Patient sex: F
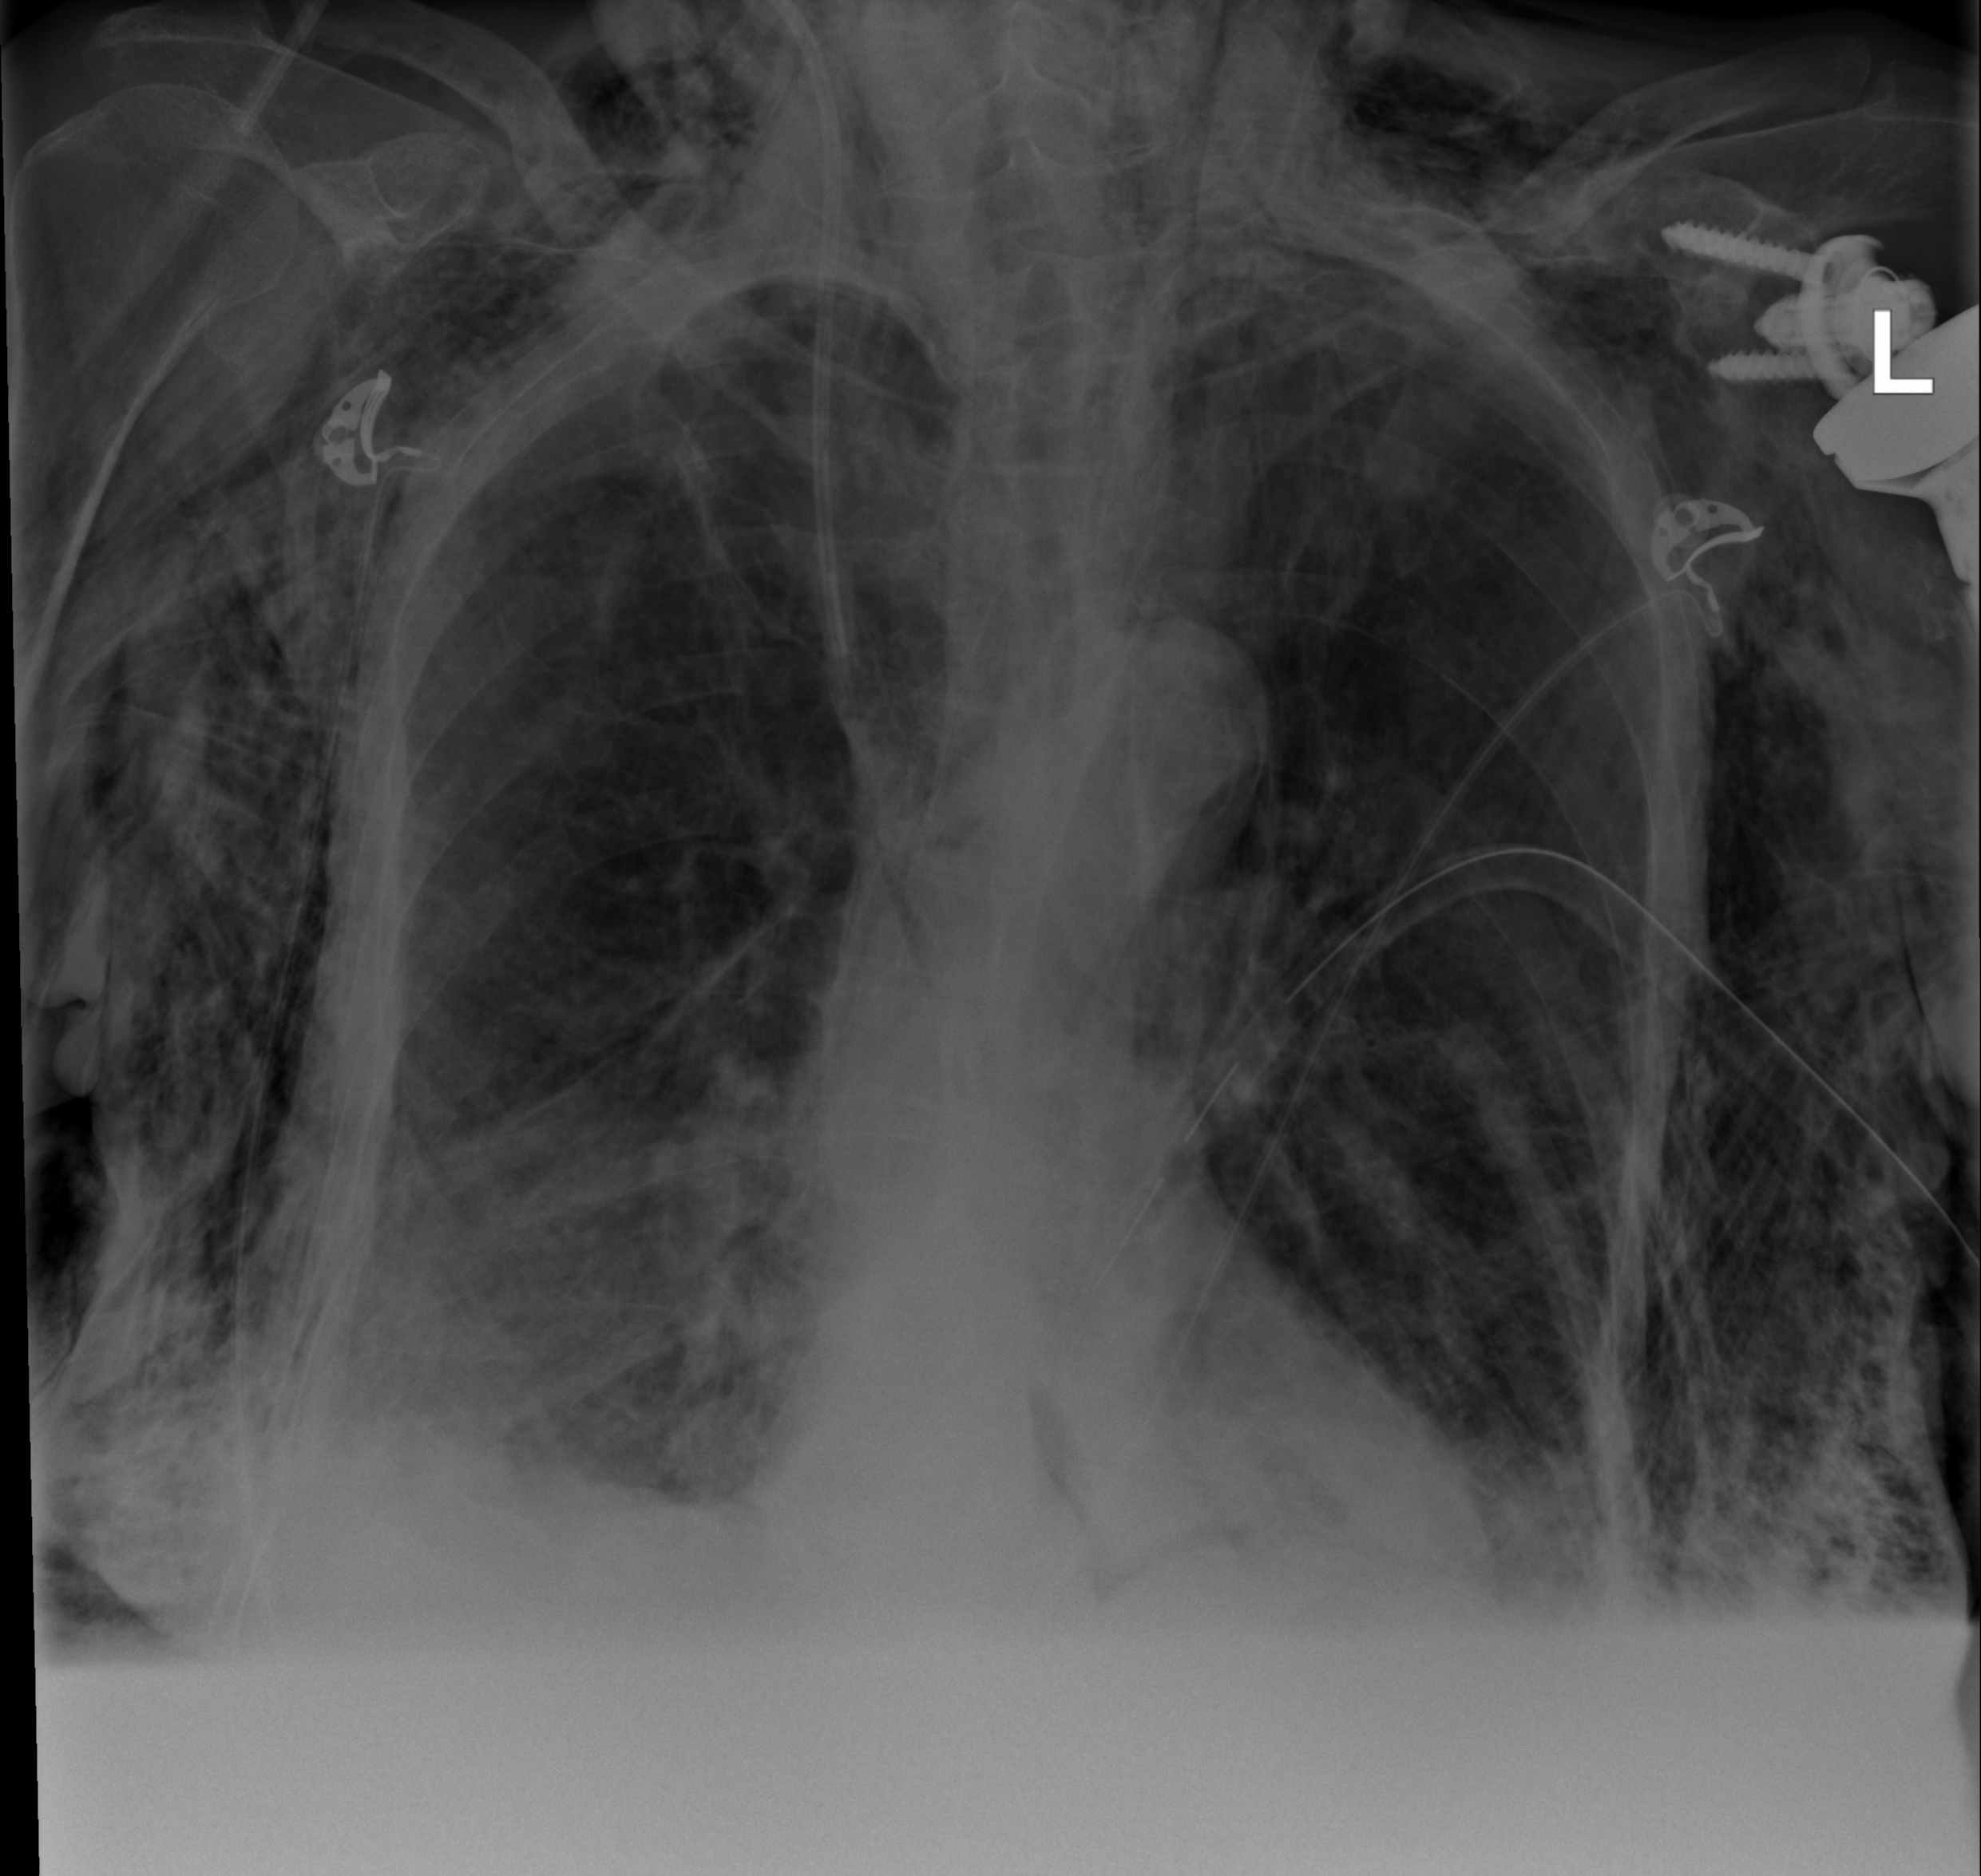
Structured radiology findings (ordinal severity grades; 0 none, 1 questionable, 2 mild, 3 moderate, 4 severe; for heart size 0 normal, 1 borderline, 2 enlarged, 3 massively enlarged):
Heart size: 0
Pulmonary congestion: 0
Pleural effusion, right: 2
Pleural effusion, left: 2
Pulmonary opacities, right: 2
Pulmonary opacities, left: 2
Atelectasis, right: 2
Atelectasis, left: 2